Aerial crown-view tile of a tropical tree (Barro Colorado Island, Panama), acquired 20250124:
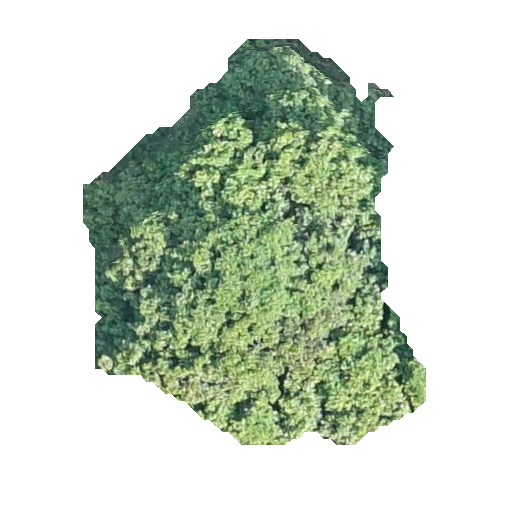
Species: Prioria copaifera
GBIF accepted scientific name: Prioria copaifera
Crown area: 144.492 m²